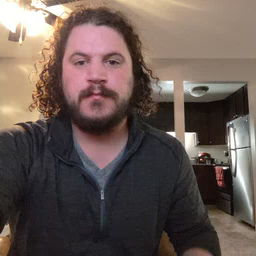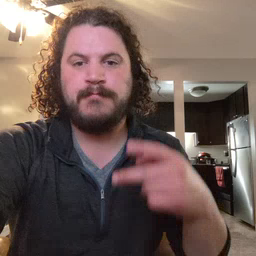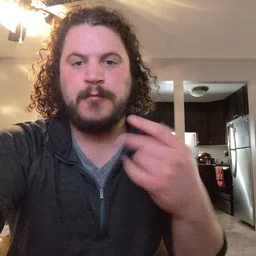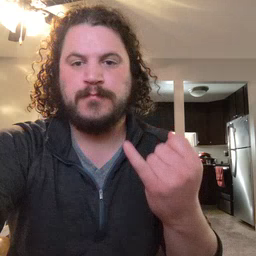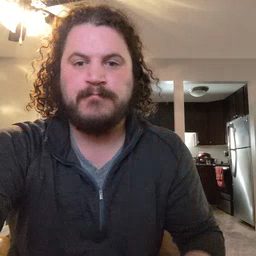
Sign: pajamas